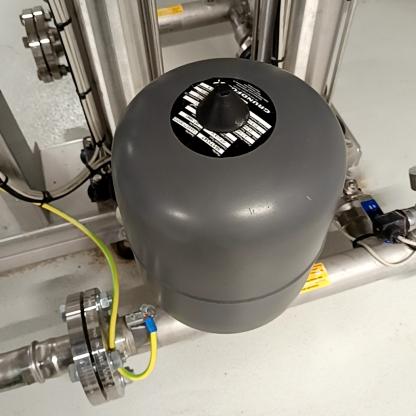
Klasa: inne